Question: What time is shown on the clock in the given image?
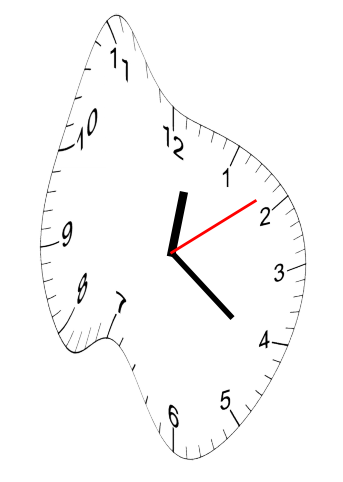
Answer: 12:21:09